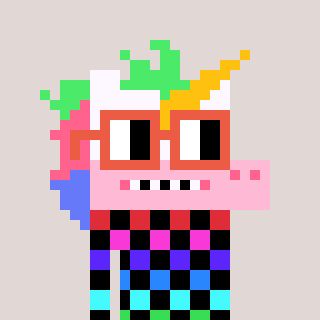
a pixel art character with square orange glasses, a unicorn-shaped head and a rust-colored body on a warm background